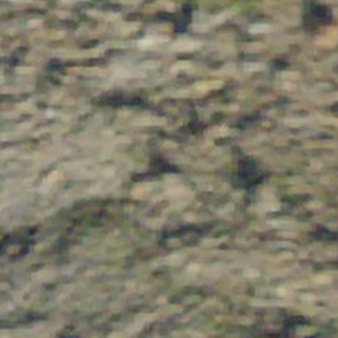
Label: other